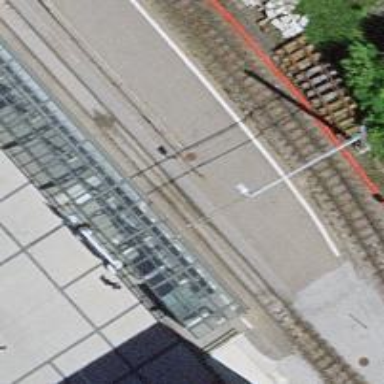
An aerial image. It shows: Platform for public transport and railway.